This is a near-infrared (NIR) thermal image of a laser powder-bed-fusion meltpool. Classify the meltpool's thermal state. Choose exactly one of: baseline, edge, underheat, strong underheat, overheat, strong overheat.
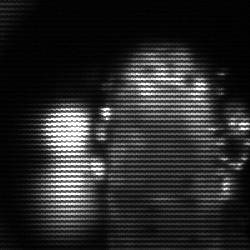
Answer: strong underheat